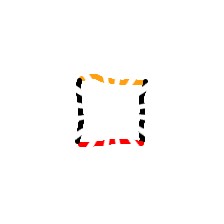
Shape: square